Question: So, just like my previous question I want to make buycapability attribute of agents. This attribute consists of three categories which are high middle and low. There are three threshold values of this buycapability which are >= 50 (low), 50>m<=100 (middle) and >100 (high) that are determined by two sliders. Besides, agent stays on a patch that has land-price attribute. So, the buycapability will be determined by land-price and threshold values. For example, if the land-price of agent's patch is greater than 100(slider buycapability_high value) then agent's buycapability is high and so on just like in procedure to-set-income-resident. Below code is the code that I use so far, to create or make the buycapability categorization. But unfortunately, the result of this code is all buycapability attribute af agents are low, there is no other than that. Even though the land-price is greater than 100 which should be high but it's not. Please help me to find what might wrong with the code or other possibility.

'''
patches-own [value
empty]
turtles-own [income
myHouses
]
to setup
ca
;;Check inputs
let total-prob prob-rendah + prob-sedang + prob-tinggi
if (total-prob != 100 )
[
print (word "totalprob must sum to 100, but instead sum to " total-prob)
stop
]
create-turtles 100
[setxy random-pxcor random-pycor
set shape "default"
set size 1
;set-income
set-income2]
ask patches [set value random-normal 10 6
set pcolor brown + value
set empty true]
end
to set-income2
if[value] of patch-here > buycapability_middle and [value] of patch-here <= buycapability_high [set income "middle"]
if[value] of patch-here > buycapability_high [set income "high"]
if[value] of patch-here <= buycapability_middle [ set income "low"]
end
to go
let target []
ask turtles with [income = "low"]
[ let potential-target1 patches with [value < buycapability_middle and any? turtles-here = false]
set target min-one-of potential-target1 [value]
pen-down move-to target ask patch-here [set empty false]]
ask turtles with [income = "middle"]
[ let potential-target2 patches with [value < buycapability_high and value > buycapability_middle and any? turtles-here = false]
set target min-one-of potential-target2 [value]
pen-down move-to target ask patch-here [set empty false]]
ask turtles with [income = "high"]
[ let potential-target3 patches with [value > buycapability_high and any? turtles-here = false]
set target min-one-of potential-target3 [value]
pen-down move-to target ask patch-here [set empty false]]
end
'''
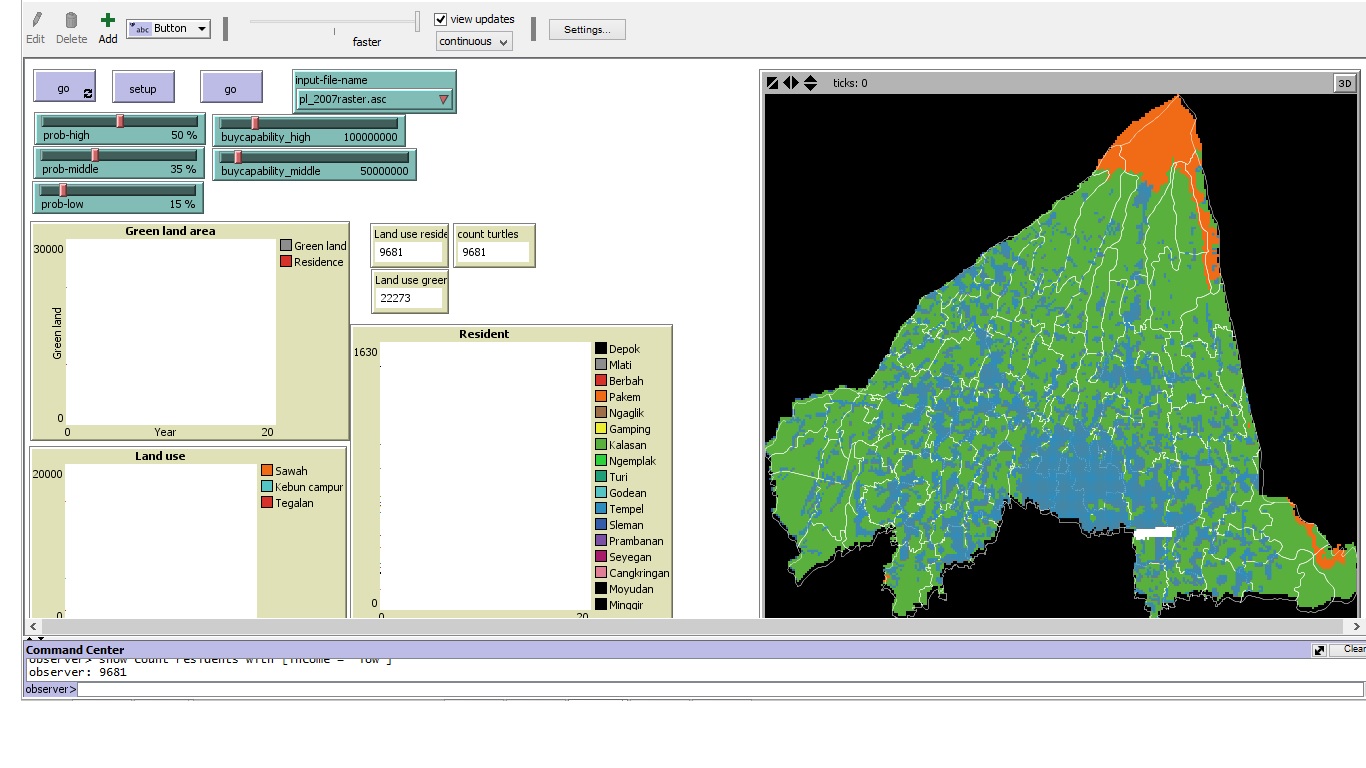
Answer: is that already your actual code?
I think that is because you put the patch's value initialization after the 'set-income'.
That way, every time you setup, the patches's value that function 'set-income' will get is 0 since you haven't set the value yet.
try putting the 'set-income'at the end of the code
'''
to setup
....
....
ask patches [
set value random-normal 6 10
...
...
]
set-income2
end
'''
hope this helps.